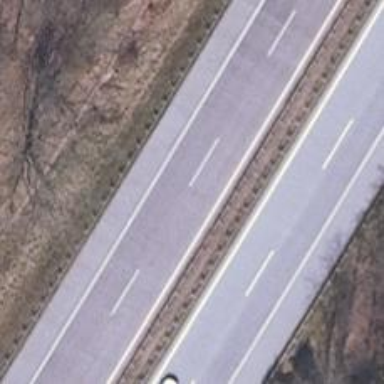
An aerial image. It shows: Asphalt motorway.